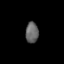
Tissue: lung
Cell type: Epithelial cells
Senescence score: 0.2055
Nuclear area (px): 265
Mean DAPI intensity: 99.619